Interaction volume radius: 5 \u00c5
Interaction volume height: 35 \u00c5
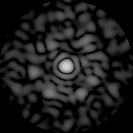
Disorder parameter: 0.8367